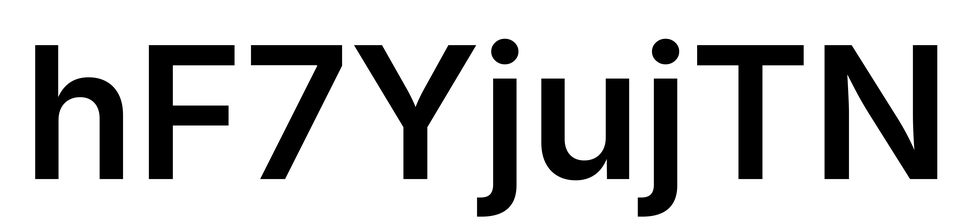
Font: Inter_SemiBold